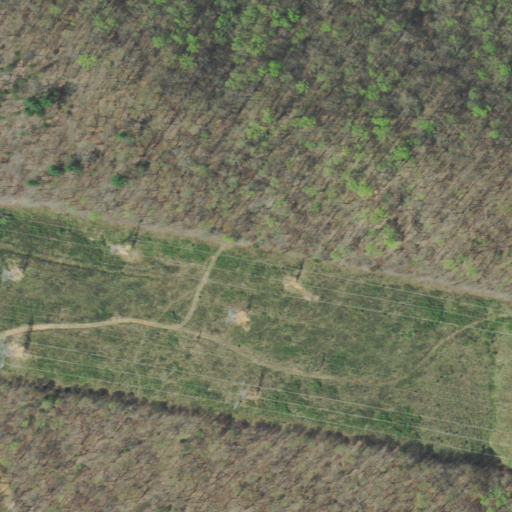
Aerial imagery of ridge(s) in Tennessee named McKinney Ridge containing deciduous forest, pasture, and shrub